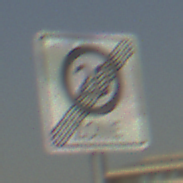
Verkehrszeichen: EndeZone20
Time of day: MorningAfternoon
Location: Outdoor (Suburban)
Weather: Clear
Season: NotSpecified
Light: Natural